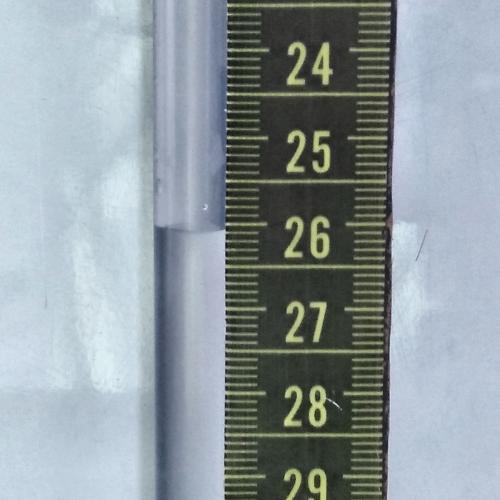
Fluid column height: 26.1 cm